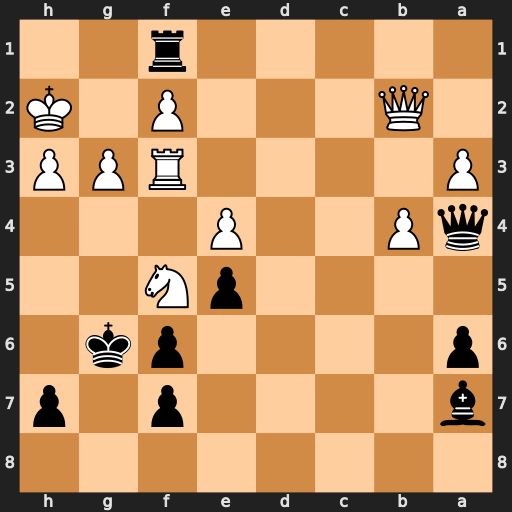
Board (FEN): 8/b4p1p/p4pk1/4pN2/qP2P3/P4RPP/1Q3P1K/5r2
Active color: b
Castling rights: -
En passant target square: -
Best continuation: Qd1 Ne7+ Kg7